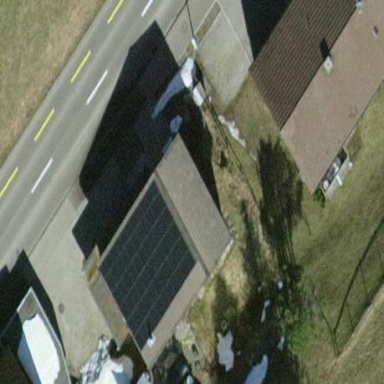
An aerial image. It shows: Simple house.